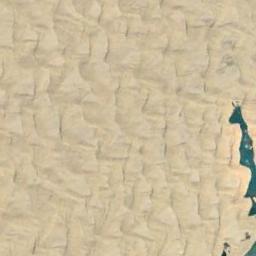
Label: desert